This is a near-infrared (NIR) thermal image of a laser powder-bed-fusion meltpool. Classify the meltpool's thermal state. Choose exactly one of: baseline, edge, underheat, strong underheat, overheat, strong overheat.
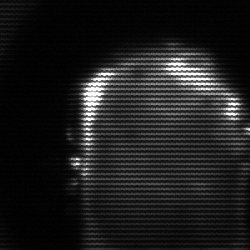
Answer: baseline